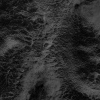
Atmospheric dust classification: not_dusty